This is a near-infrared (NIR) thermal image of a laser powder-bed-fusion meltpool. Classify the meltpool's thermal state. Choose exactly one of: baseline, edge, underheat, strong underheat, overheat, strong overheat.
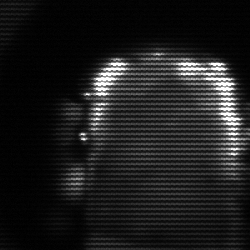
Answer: baseline